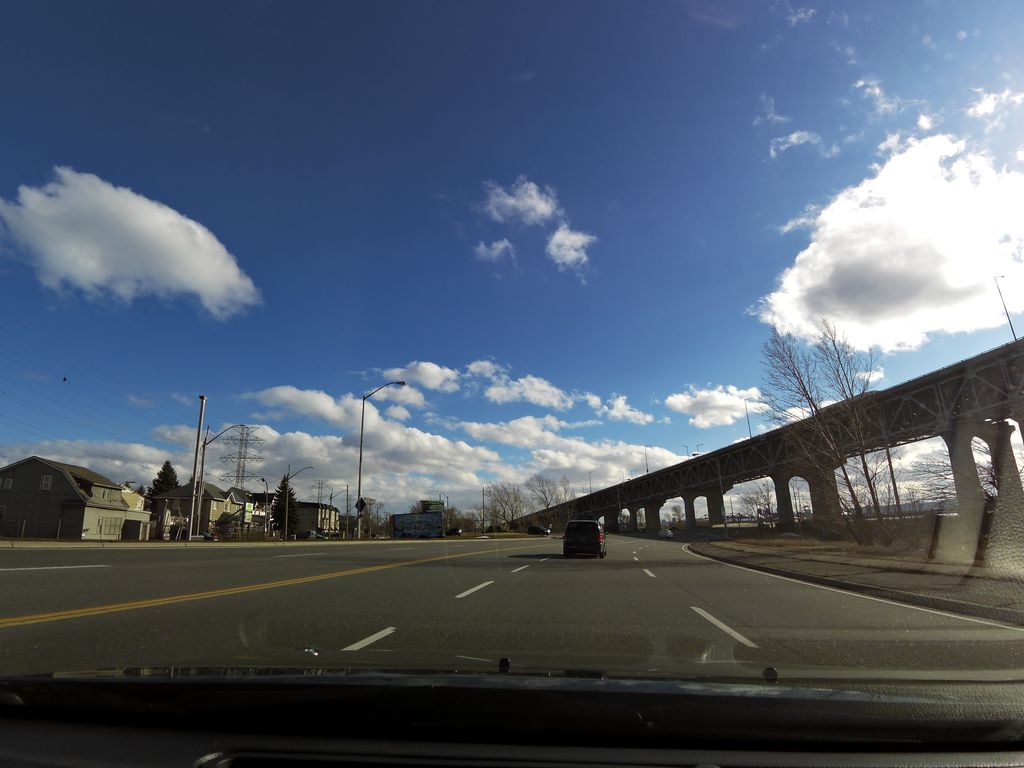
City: hamilton